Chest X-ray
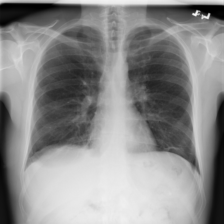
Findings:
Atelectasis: negative
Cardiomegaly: negative
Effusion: positive
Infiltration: negative
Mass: negative
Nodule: negative
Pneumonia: negative
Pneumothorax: negative
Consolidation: negative
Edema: negative
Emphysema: negative
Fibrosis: negative
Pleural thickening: negative
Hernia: negative